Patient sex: M
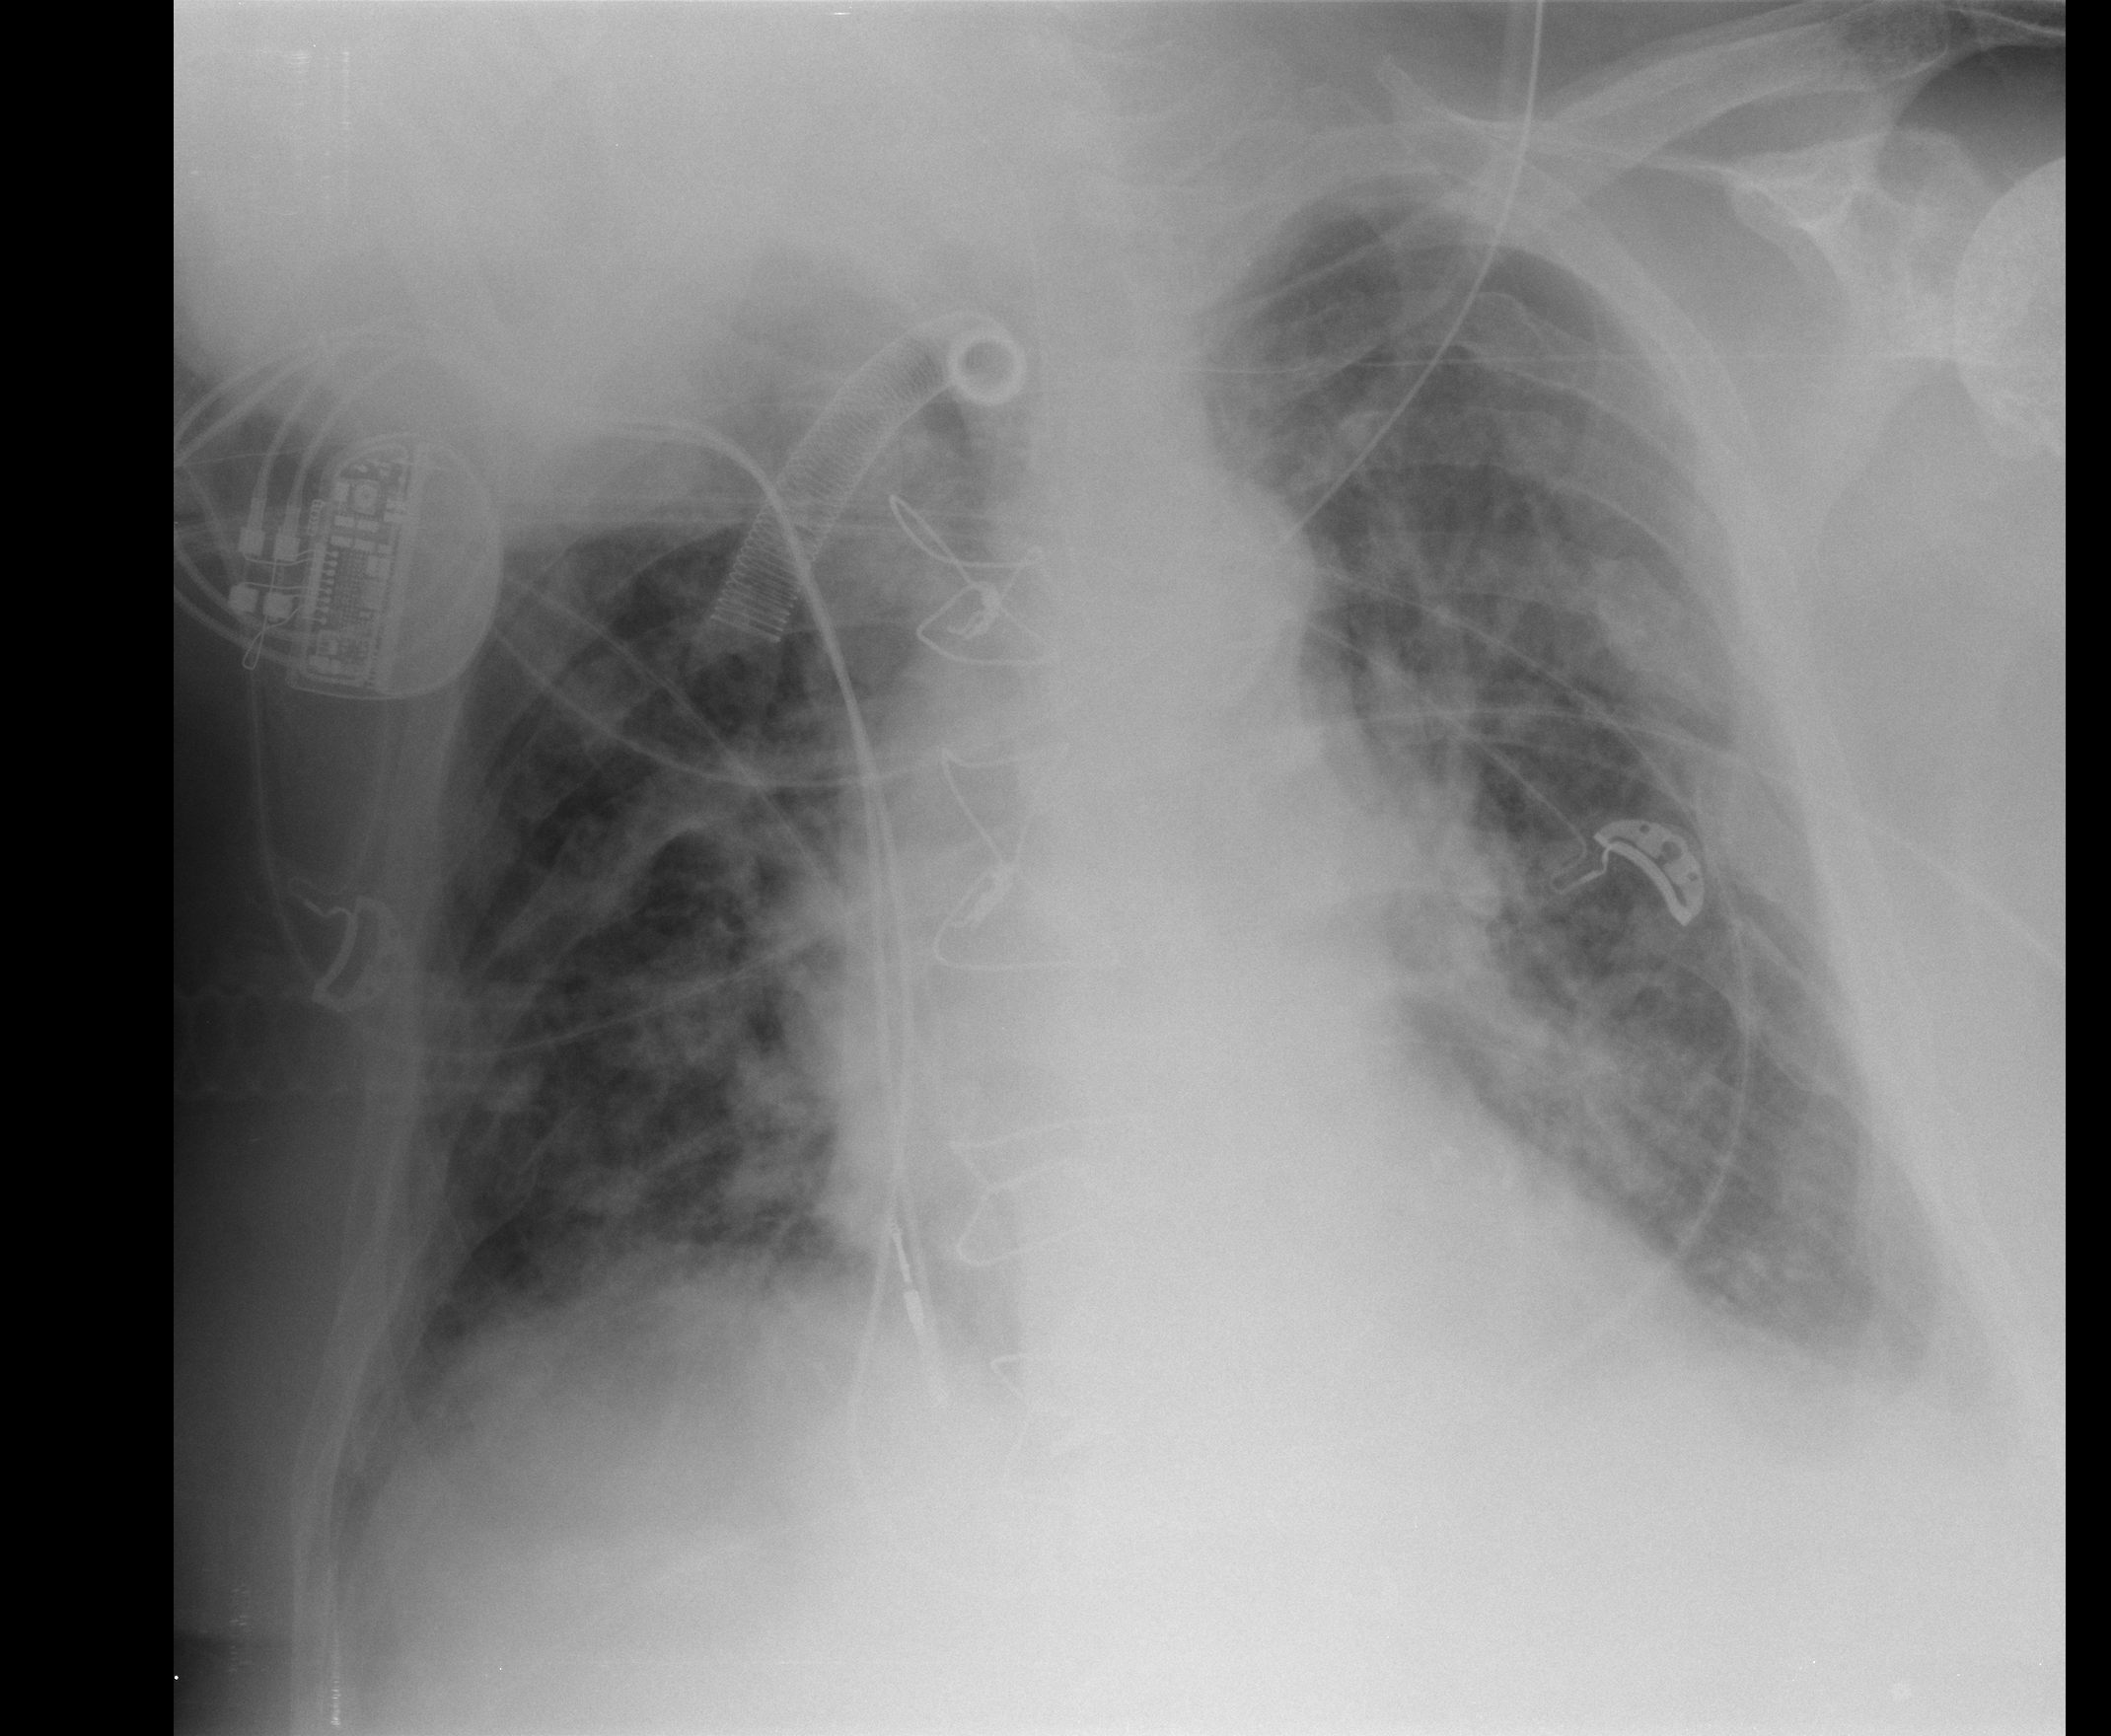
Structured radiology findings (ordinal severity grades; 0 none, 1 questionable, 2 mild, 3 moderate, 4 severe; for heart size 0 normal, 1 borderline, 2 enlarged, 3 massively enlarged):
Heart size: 0
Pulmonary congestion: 3
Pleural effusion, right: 1
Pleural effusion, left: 2
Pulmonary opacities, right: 3
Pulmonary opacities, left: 3
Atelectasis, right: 2
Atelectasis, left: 2